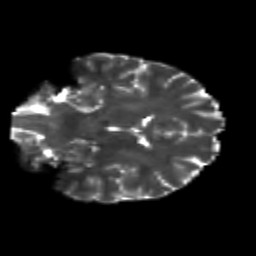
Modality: T2w
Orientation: coronal
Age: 30
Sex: female
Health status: healthy
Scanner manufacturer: siemens
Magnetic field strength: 3 T
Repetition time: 8.6 s
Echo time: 0.095 s